Question:
and i need the buttons of each name:
i.e. Violet button to turn the above it into violet,
and purple button to turn the above purple.
AND the reset button resets them all to .
AND if someone could fix my code so that the spacing of the "RESET" button is between purple and Blue (but still a row down), that'd be greatly appreciated.
WHAT MY CODE DOES NOW:
It turns all of the boxes all the colours.
How do I make it so when I press the one button, the one label changes colour AND I wish to do this in one function if possible (i've already thought of making multiple functions and thought this would be nicer).
# Import the Tkinter functions
'''
from tkinter import *
# Create a window
the_window = Tk()
# Give the window a title
the_window.title('MULTI Button Colour')
#Variables
window_font = ('Arial', 8)
button_size = 10
label_size = 7
margin_size_width = 10
margin_size_height = 2
label_violet = Label(the_window, padx = margin_size_width, pady = margin_size_height, bg = 'grey', width = label_size)
label_violet.grid(row = 0, column = 0)
label_purple = Label(the_window, padx = margin_size_width, pady = margin_size_height, bg = 'grey', width = label_size)
label_purple.grid(row = 0, column = 1)
label_blue = Label(the_window, padx = margin_size_width, pady = margin_size_height, bg = 'grey', width = label_size)
label_blue.grid(row = 0, column = 2)
label_green = Label(the_window, padx = margin_size_width, pady = margin_size_height, bg = 'grey', width = label_size)
label_green.grid(row = 0, column = 3)
def change_colour():
if violet_button:
label_violet['bg'] = 'violet'
if purple_button:
label_purple['bg'] = 'purple'
if blue_button:
label_blue['bg'] = 'blue'
if green_button:
label_green['bg'] = 'green'
# if reset_button:
# label_violet['bg'] = 'grey'
# label_purple['bg'] = 'grey'
# label_blue['bg'] = 'grey'
# label_green['bg'] = 'grey'
violet_button = Button(the_window, text = 'Violet', width = button_size,
font = window_font, command = change_colour)
purple_button = Button(the_window, text = 'Purple', width = button_size,
font = window_font, command = change_colour)
blue_button = Button(the_window, text = 'Blue', width = button_size,
font = window_font, command = change_colour)
green_button = Button(the_window, text = 'Green', width = button_size,
font = window_font, command = change_colour)
reset_button = Button(the_window, text = 'RESET', width = button_size,
font = window_font, command = change_colour)
#----------------------------------------------------------------
violet_button.grid(row = 1, column = 0, padx = margin_size_width, pady = margin_size_height)
purple_button.grid(row = 1, column = 1, padx = margin_size_width, pady = margin_size_height)
blue_button.grid(row = 1, column = 2, padx = margin_size_width, pady = margin_size_height)
green_button.grid(row = 1, column = 3, padx = margin_size_width, pady = margin_size_height)
reset_button.grid(row = 2, column = 1, pady = margin_size_height)
# Start the event loop to react to user inputs
the_window.mainloop()
'''
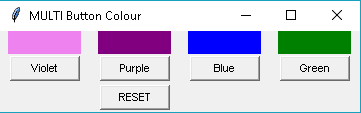
Answer: This should do what you want:
'''
def get_function(cmd):
def change_colour():
if 'violet' == cmd:
label_violet['bg'] = 'violet'
if 'purple' == cmd:
label_purple['bg'] = 'purple'
if 'blue' == cmd:
label_blue['bg'] = 'blue'
if 'green' == cmd:
label_green['bg'] = 'green'
if 'reset' == cmd:
label_violet['bg'] = 'grey'
label_purple['bg'] = 'grey'
label_blue['bg'] = 'grey'
label_green['bg'] = 'grey'
return change_colour
violet_button = Button(the_window, text = 'Violet', width = button_size,
font = window_font, command = get_function('violet'))
purple_button = Button(the_window, text = 'Purple', width = button_size,
font = window_font, command = get_function('purple'))
blue_button = Button(the_window, text = 'Blue', width = button_size,
font = window_font, command = get_function('blue'))
green_button = Button(the_window, text = 'Green', width = button_size,
font = window_font, command = get_function('green'))
reset_button = Button(the_window, text = 'RESET', width = button_size,
font = window_font, command = get_function('reset'))
'''
For the issue with the reset button, just specifie the 'columnspan' argument of the grid function:
'''
reset_button.grid(row = 2, column = 1, pady = margin_size_height, columnspan = 2)
'''